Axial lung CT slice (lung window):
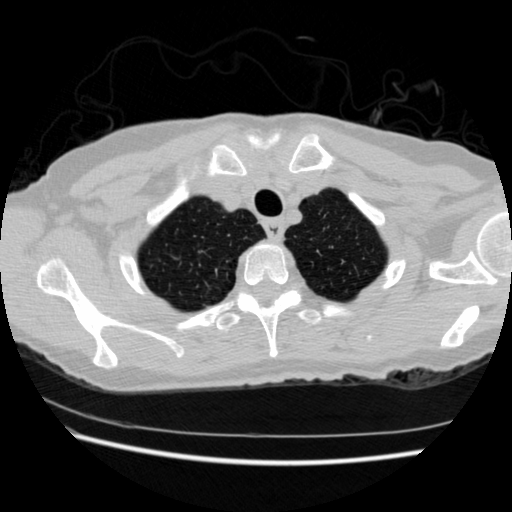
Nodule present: no